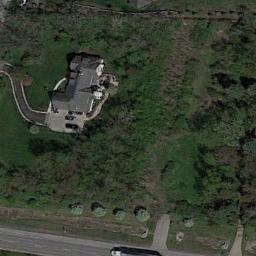
Label: residential